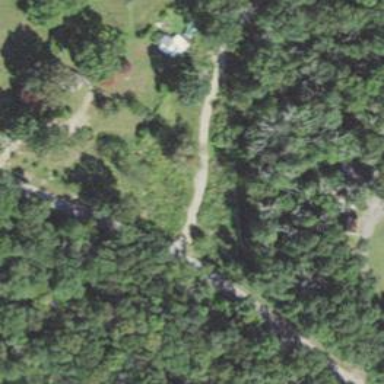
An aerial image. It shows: Residential driveway.